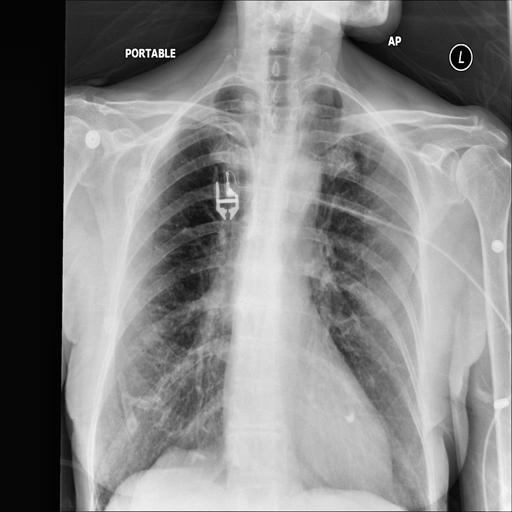
Finding: NORMAL